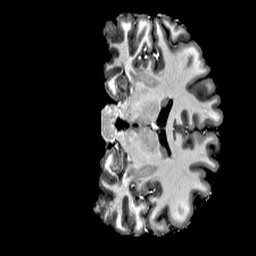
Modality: T1w
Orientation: coronal
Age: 24
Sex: male
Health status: healthy
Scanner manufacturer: siemens
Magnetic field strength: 6.98 T
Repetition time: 6 s
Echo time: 0.00302 s